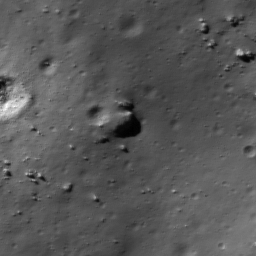
Pit: Stefan L 1
Host crater: Stefan L
Host type: impact_melt
Lunar coordinates: latitude 44.537, longitude 252.03